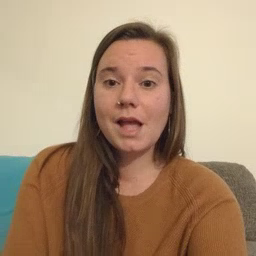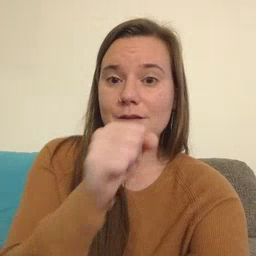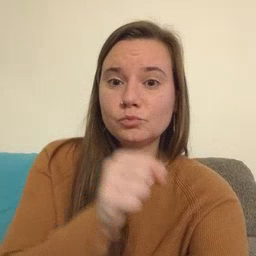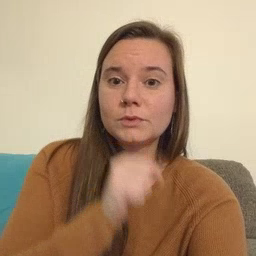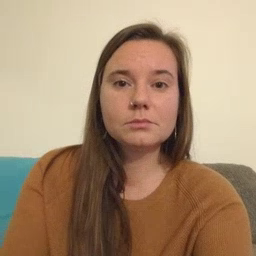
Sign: icecream